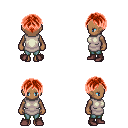
a pixel art fantasy rpg character, female body template, human, dark skin, white tunic, teal pants, red parted hairstyle, maroon shoes, four views (front, back, left, right), 2x2 character sprite sheet, small pixel art, hard edges, no anti-aliasing